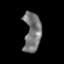
Tissue: prostate
Cell type: Fibroblasts
Senescence score: 0.7024
Nuclear area (px): 663
Mean DAPI intensity: 117.735